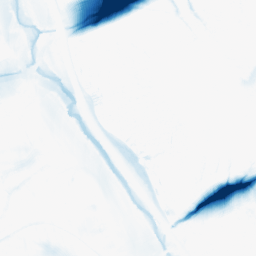
Category: morphological
Decomposition family: morphological_ellipse
Decomposition parameters: operation: closing
width: 50
height: 20
Upsampling method: quintic
Upsampling parameters: scale: 8
Upsampling scale: 8